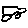
Label: car